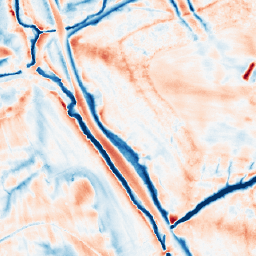
Category: edge_preserving
Decomposition family: guided
Decomposition parameters: radius: 8
eps: 0.001
Upsampling method: area
Upsampling parameters: scale: 2
Upsampling scale: 2